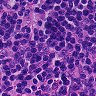
Metastatic tissue present: no